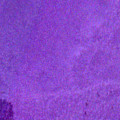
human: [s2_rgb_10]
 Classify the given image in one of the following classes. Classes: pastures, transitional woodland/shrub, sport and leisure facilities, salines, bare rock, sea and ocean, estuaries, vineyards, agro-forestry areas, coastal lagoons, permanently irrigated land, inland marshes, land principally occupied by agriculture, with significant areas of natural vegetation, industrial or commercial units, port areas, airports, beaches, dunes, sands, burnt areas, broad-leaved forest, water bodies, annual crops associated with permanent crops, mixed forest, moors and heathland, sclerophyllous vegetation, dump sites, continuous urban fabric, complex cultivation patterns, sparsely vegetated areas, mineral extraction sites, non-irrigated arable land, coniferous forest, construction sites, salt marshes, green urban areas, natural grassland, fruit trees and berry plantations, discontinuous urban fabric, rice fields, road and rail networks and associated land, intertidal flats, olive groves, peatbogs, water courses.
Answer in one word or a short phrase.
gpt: sea and ocean